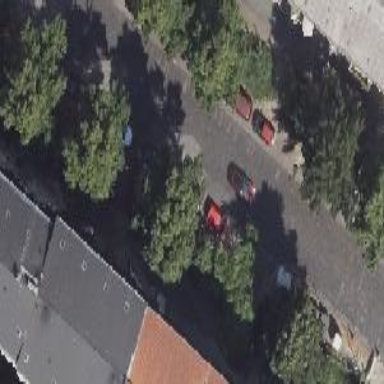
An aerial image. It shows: Street-side parking lot with sett surface.